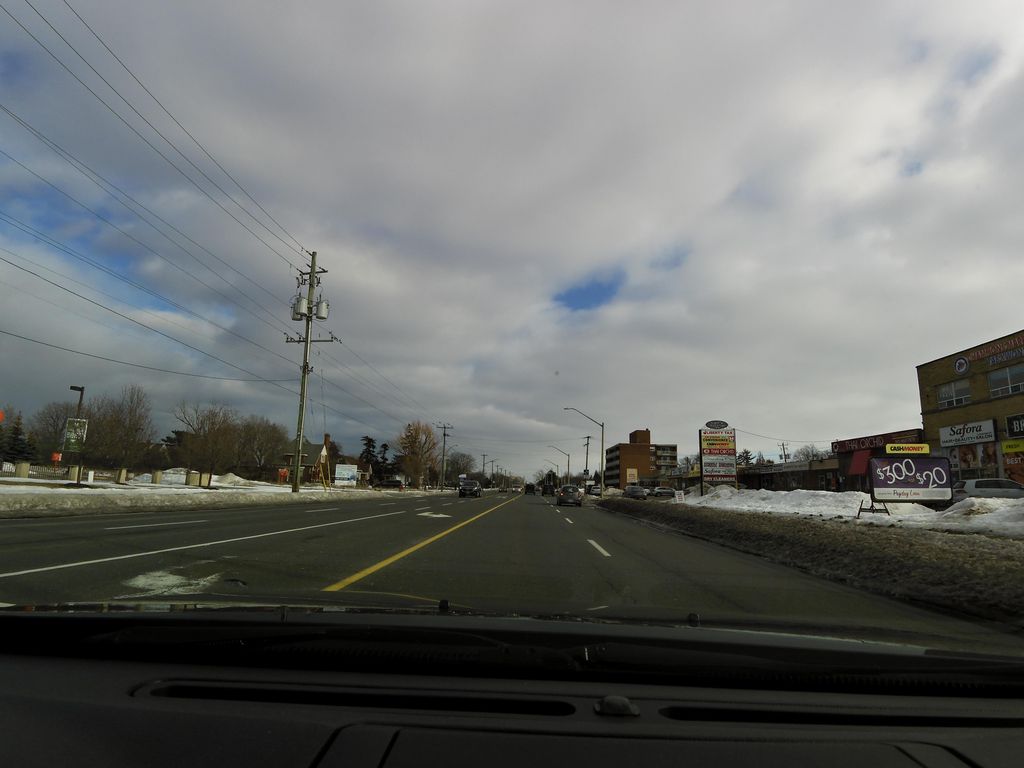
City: hamilton